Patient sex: M
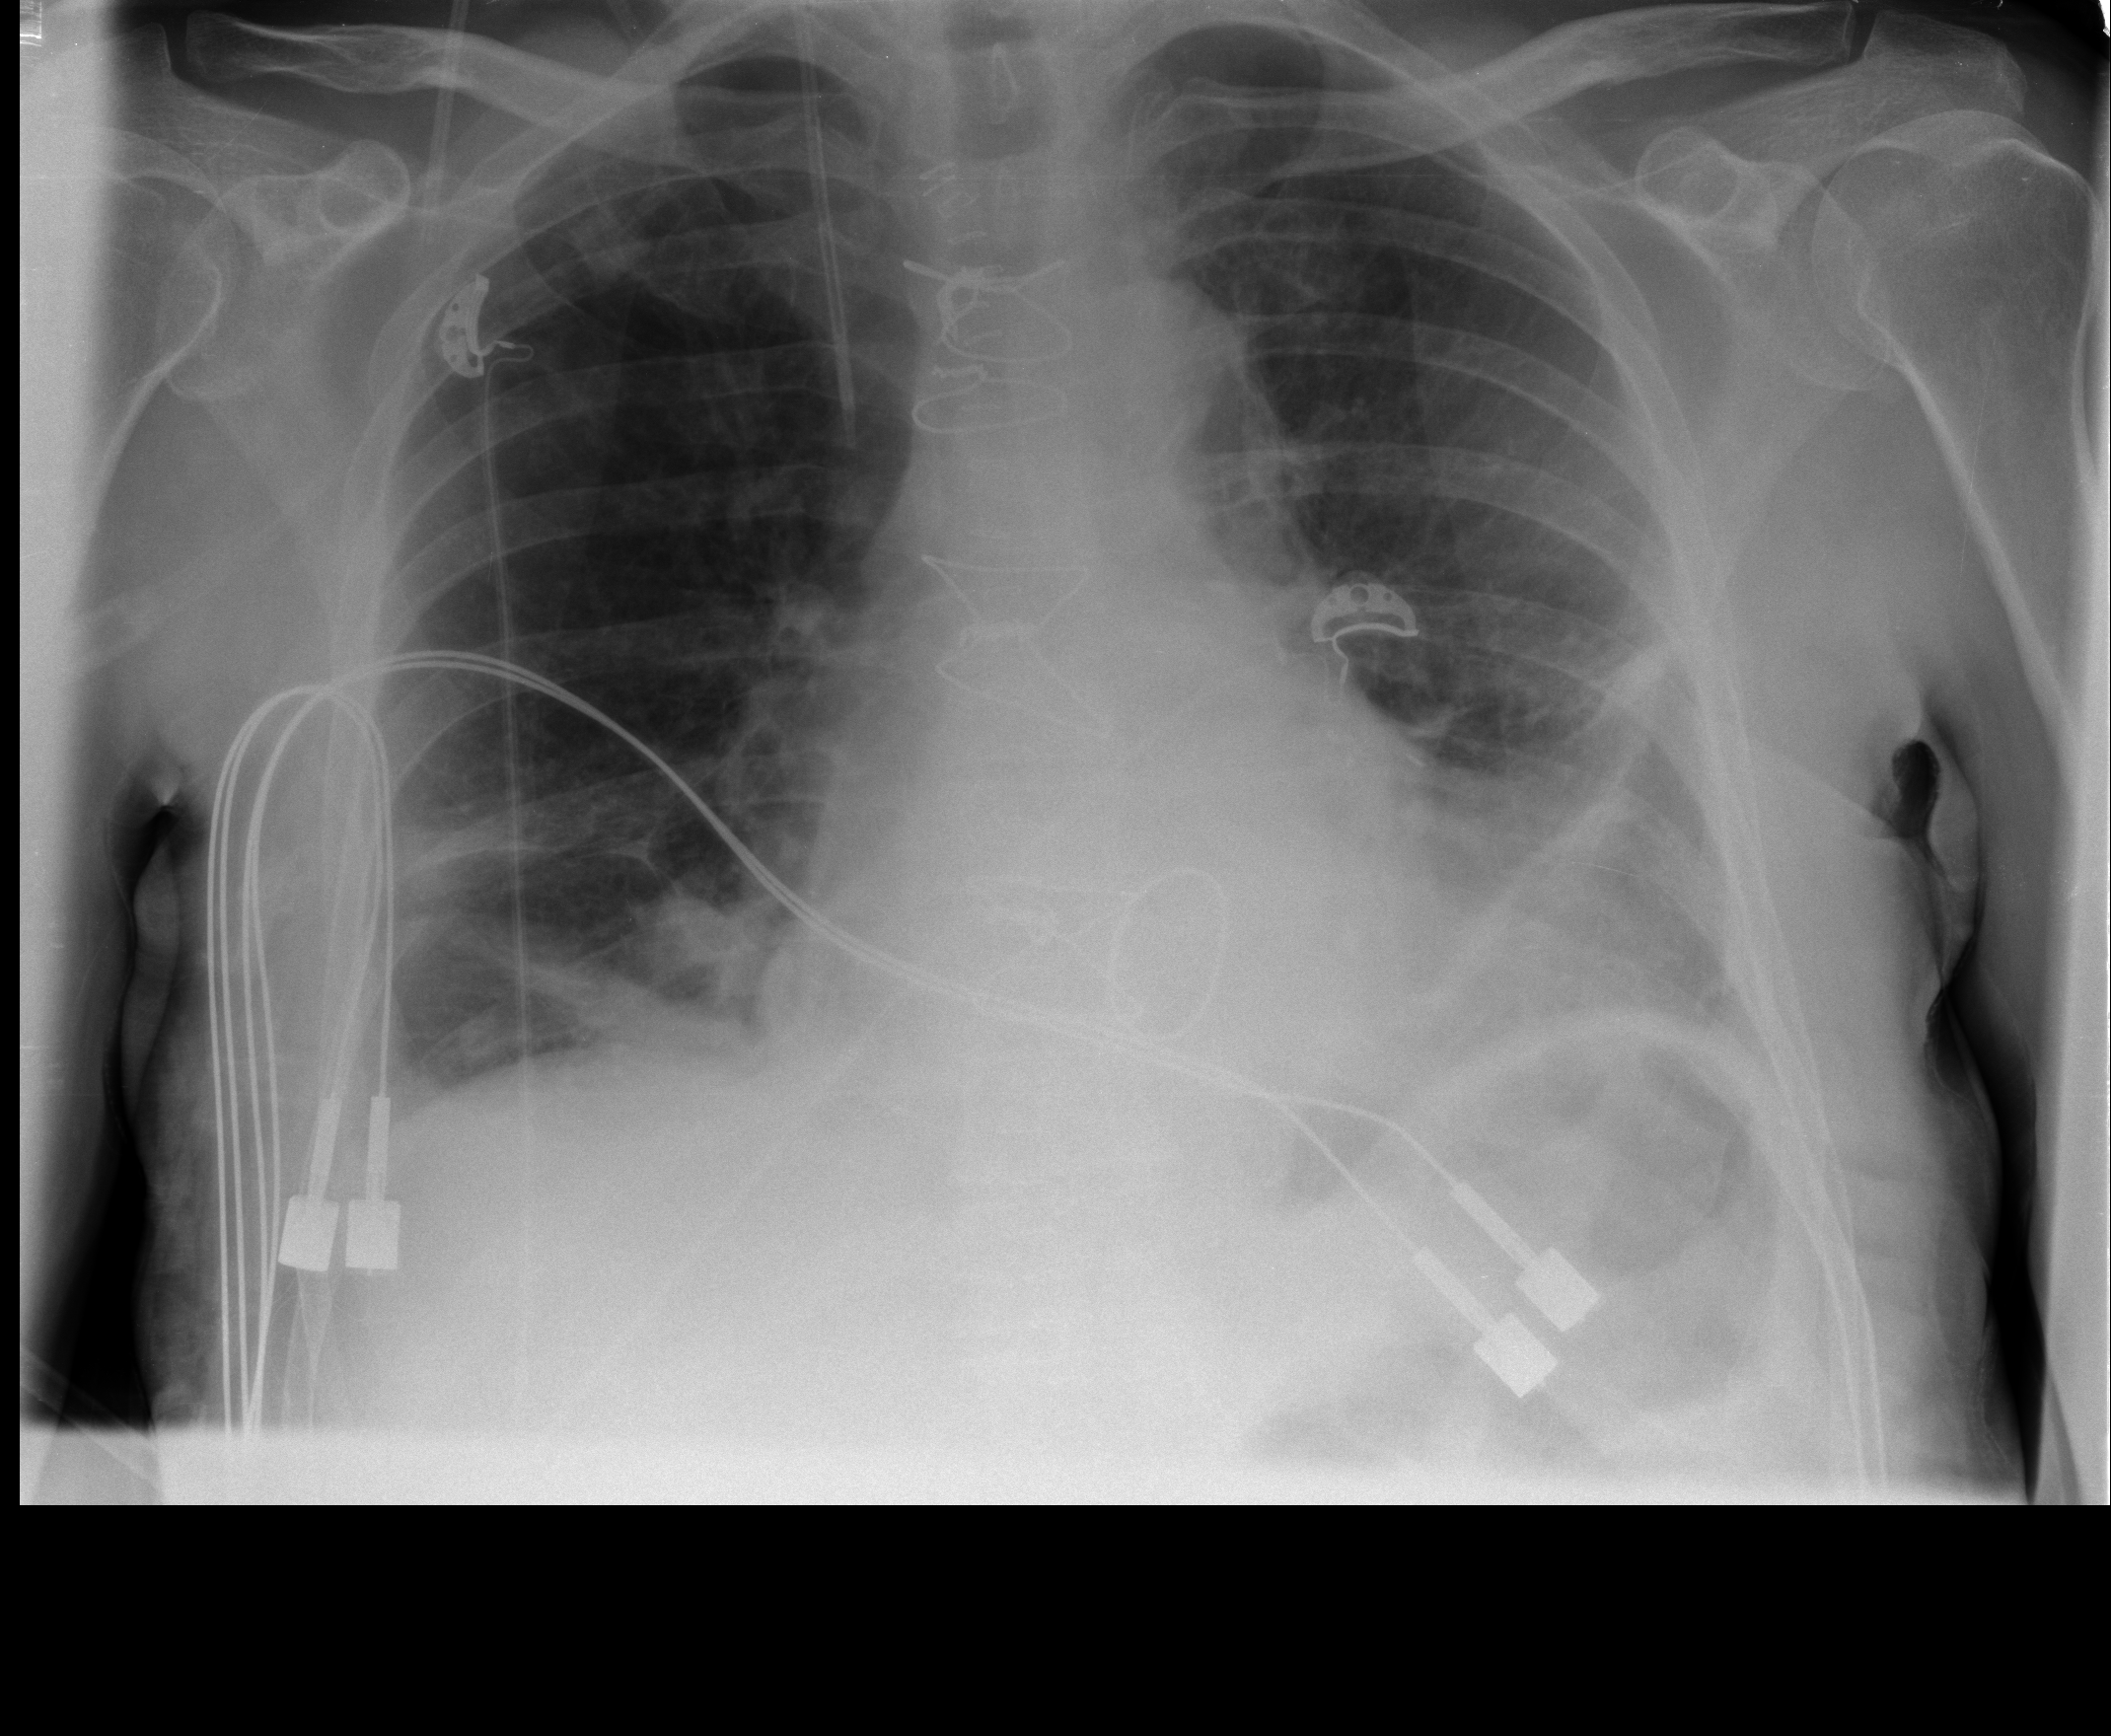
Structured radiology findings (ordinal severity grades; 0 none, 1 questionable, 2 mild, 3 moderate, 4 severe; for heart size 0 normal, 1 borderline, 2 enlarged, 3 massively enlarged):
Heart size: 2
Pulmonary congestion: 0
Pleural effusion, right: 1
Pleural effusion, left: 2
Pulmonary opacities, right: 0
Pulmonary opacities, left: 0
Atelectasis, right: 2
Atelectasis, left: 2